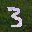
Label: 3